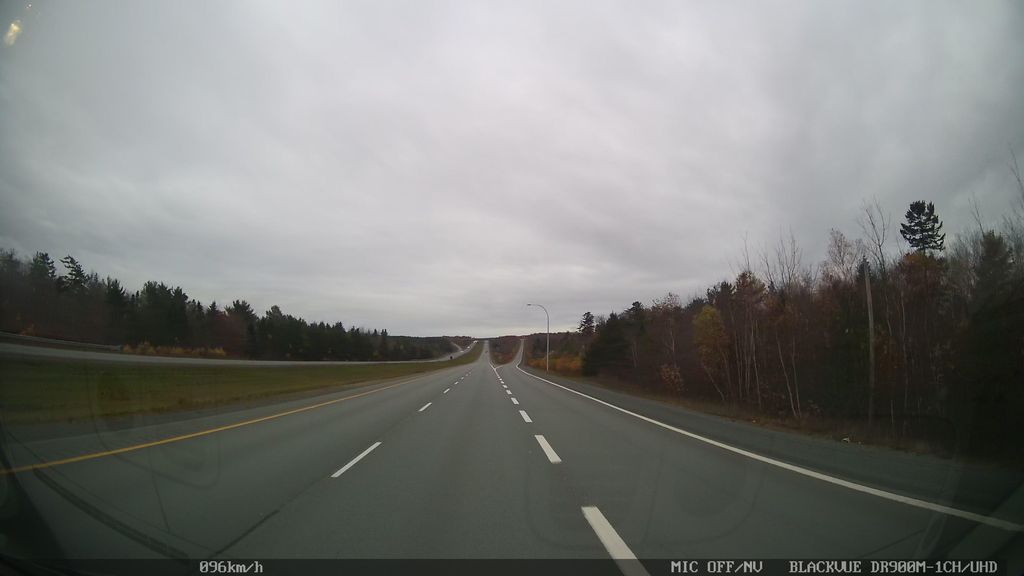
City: halifax